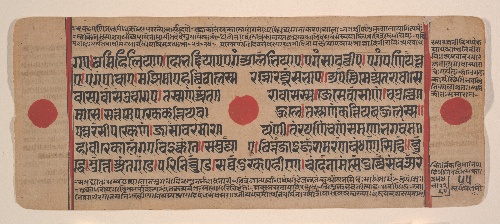
Date: 15th century
Object type: Folio
Classification: Paintings
Medium: Ink, opaque watercolor, and gold on paper
Culture: India (Gujarat)
Dimensions: 4 3/8 x 10 5/8 in. (11.1 x 27 cm)
Department: Asian Art
Credit line: Rogers Fund, 1955
Accession year: 1955
Repository: Metropolitan Museum of Art, New York, NY